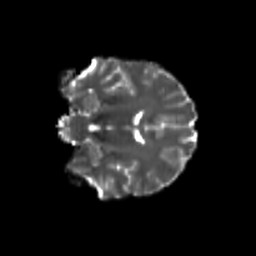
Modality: T2w
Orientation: coronal
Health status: healthy
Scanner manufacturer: philips
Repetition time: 7.393 s
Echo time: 0.08599 s